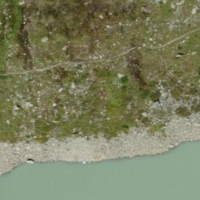
EUNIS habitat code: 26
Species observed at this site:
Campanula barbata